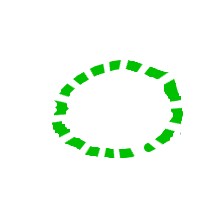
Shape: circle